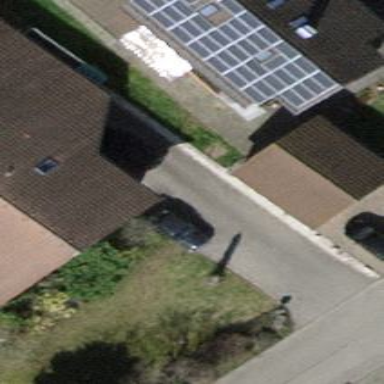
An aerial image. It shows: Garage.